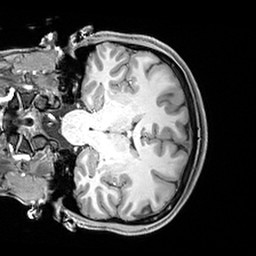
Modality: T1w
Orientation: coronal
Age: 21
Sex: female
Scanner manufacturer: siemens
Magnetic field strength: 3 T
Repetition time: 2.4 s
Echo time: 0.00217 s